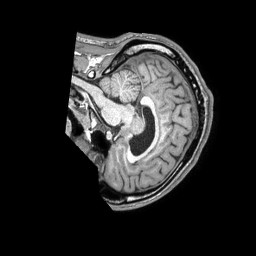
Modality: T1w
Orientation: sagittal
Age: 20
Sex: male
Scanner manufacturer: philips
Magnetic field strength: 1.5 T
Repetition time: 0.007134 s
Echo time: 0.003223 s